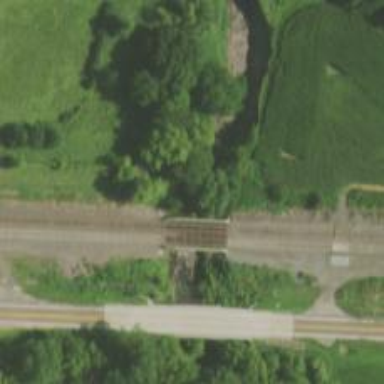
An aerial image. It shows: Bridge over railway line.